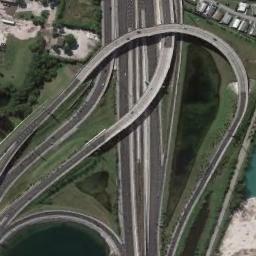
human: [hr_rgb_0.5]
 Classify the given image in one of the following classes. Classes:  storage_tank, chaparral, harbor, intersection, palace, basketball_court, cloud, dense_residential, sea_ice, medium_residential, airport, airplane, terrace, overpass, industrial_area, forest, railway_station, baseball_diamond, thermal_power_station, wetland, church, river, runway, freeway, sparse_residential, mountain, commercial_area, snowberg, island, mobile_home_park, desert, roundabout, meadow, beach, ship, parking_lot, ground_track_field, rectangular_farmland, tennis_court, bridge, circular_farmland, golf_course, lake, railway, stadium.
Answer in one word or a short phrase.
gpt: overpass